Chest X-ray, PA view. Patient: 64 years old, sex M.
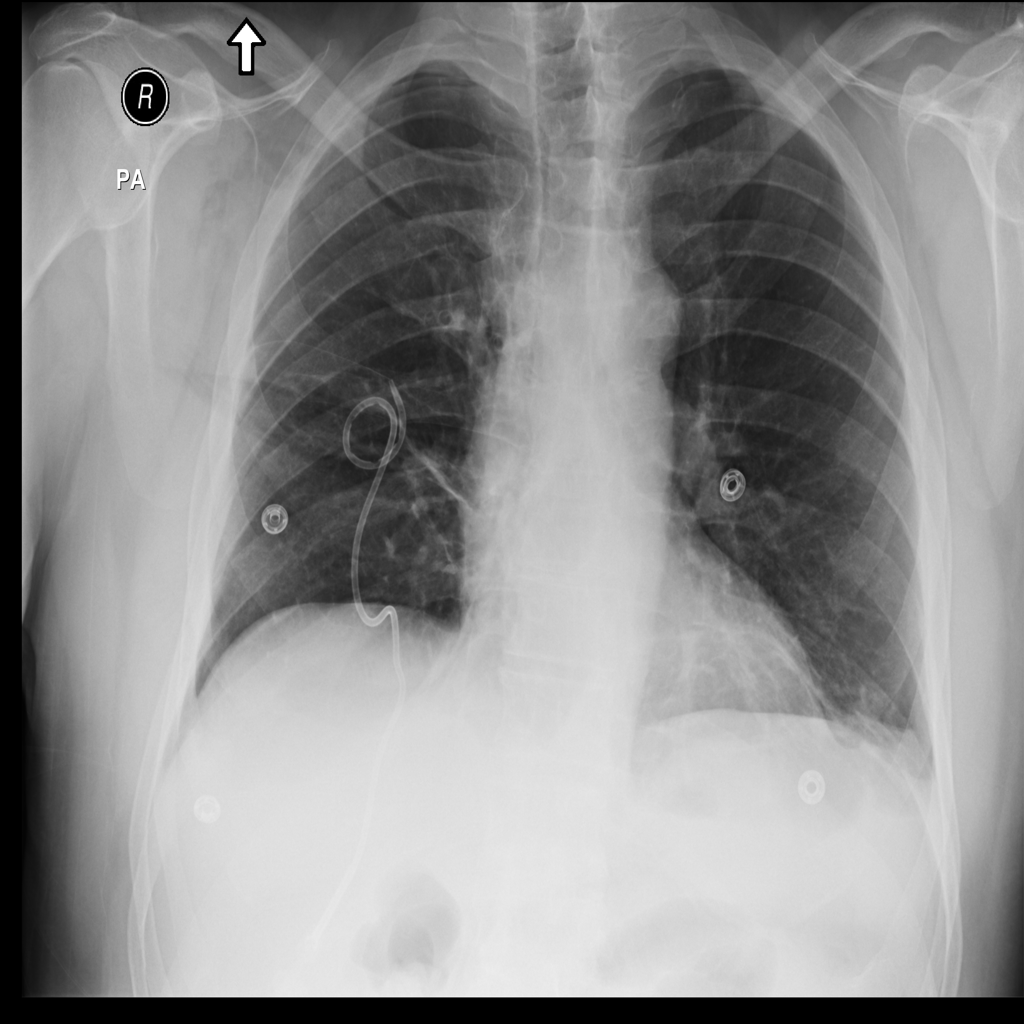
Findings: Pneumothorax